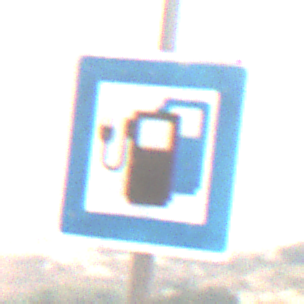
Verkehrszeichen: LadestationFuerElektrofahrzeuge
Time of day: MorningAfternoon
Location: Outdoor (Nature)
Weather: Overcast
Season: NotSpecified
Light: Natural